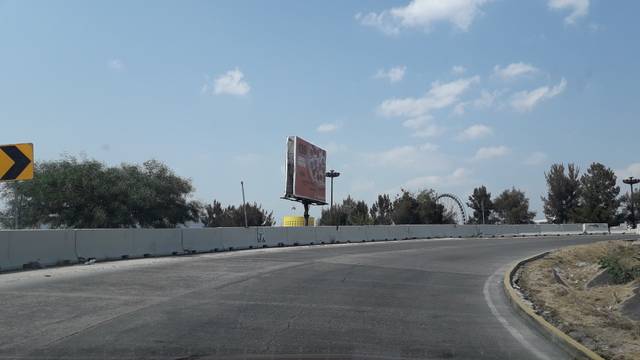
Region: Mexico
Coordinates: 19.029, -98.234